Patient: sex M, age 25
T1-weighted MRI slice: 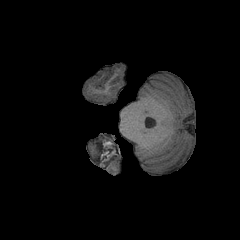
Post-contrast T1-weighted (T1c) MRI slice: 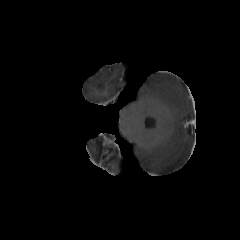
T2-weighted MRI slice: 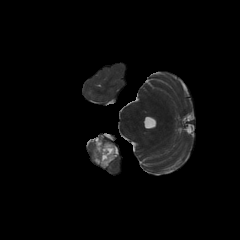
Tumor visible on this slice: yes
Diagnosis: Astrocytoma, IDH-mutant
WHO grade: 2